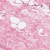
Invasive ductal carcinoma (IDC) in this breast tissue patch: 0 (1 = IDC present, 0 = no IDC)